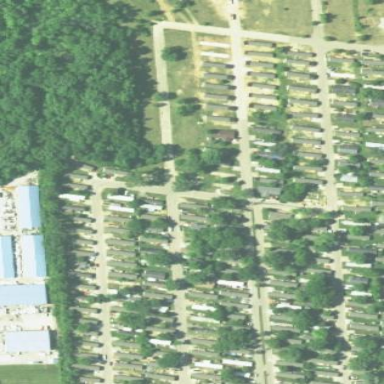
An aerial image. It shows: Residential area designed as trailer park.